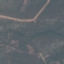
Land use / land cover: HerbaceousVegetation